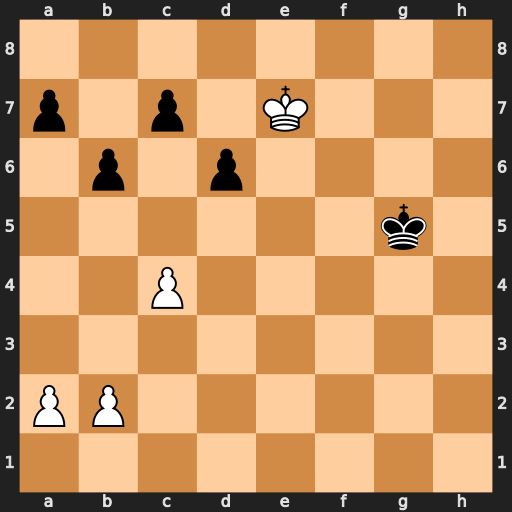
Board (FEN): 8/p1p1K3/1p1p4/6k1/2P5/8/PP6/8
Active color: w
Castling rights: -
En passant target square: -
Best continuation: Kd7 Kf5 Kxc7